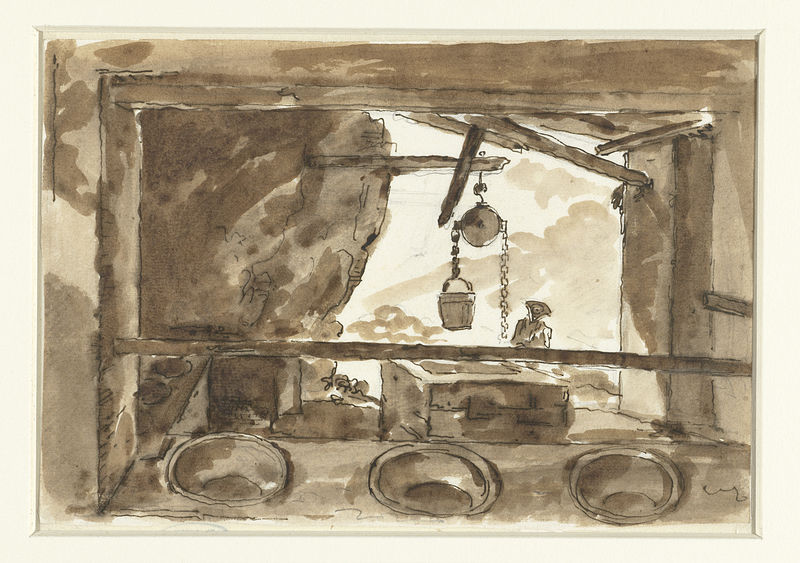
Titel: Osteria in de Campagna
Künstler: Etienne de Lavallée-Poussin
Standort: Amsterdam
Institution: Rijksmuseum
Schlagwörter: hat, white, window, black, dark, gouache, interior, painting, wall, picture, brown, pot, wooden, wood, man, rock, stone, peasant, water, light, view, drawing, paper, frame, oval, shadow, sketch, pen, bright, fence, person, human, ink, square, walls, watercolor, watercolour, box, figure, wash, worker, plate, pan, well, bar, wheel, bowl, mine, beams, sepia, cube, vista, basin, chain, poles, shed, corner, bucket, pail, rustic, dishes, browns, tricorn, mines, hearth, machinery, boards, bowls, coarse, tricorner, pulley, crossbeam, outbuilding, basins, crank, tauple, three bowls, hotes